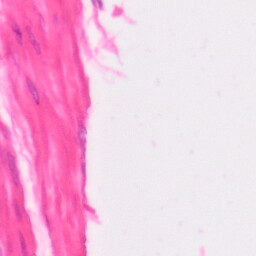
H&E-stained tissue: Colon